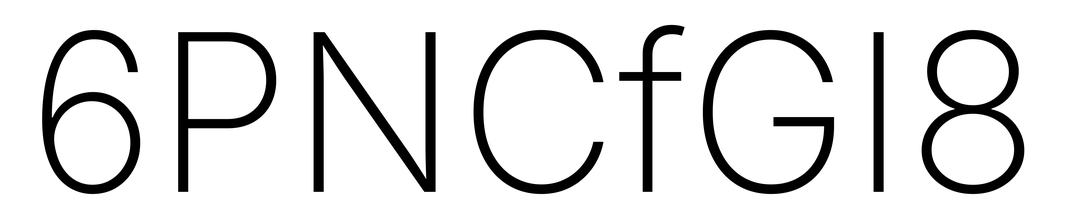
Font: Inter_ExtraLight